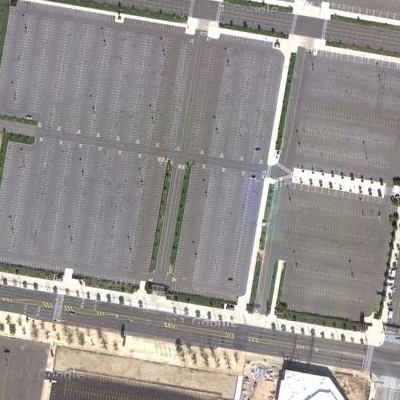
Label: Parking